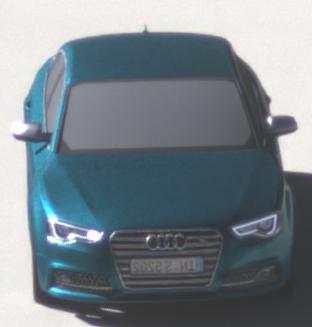
Make: Audi
Model: S5
Detailed model: F5
Model produced from: 2016
Model produced until: 2019
Doors: 2
Color: blue
Road condition: dry road
Daytime: morning or afternoon
Contrast: high contrast